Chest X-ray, PA view. Patient: 56 years old, sex M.
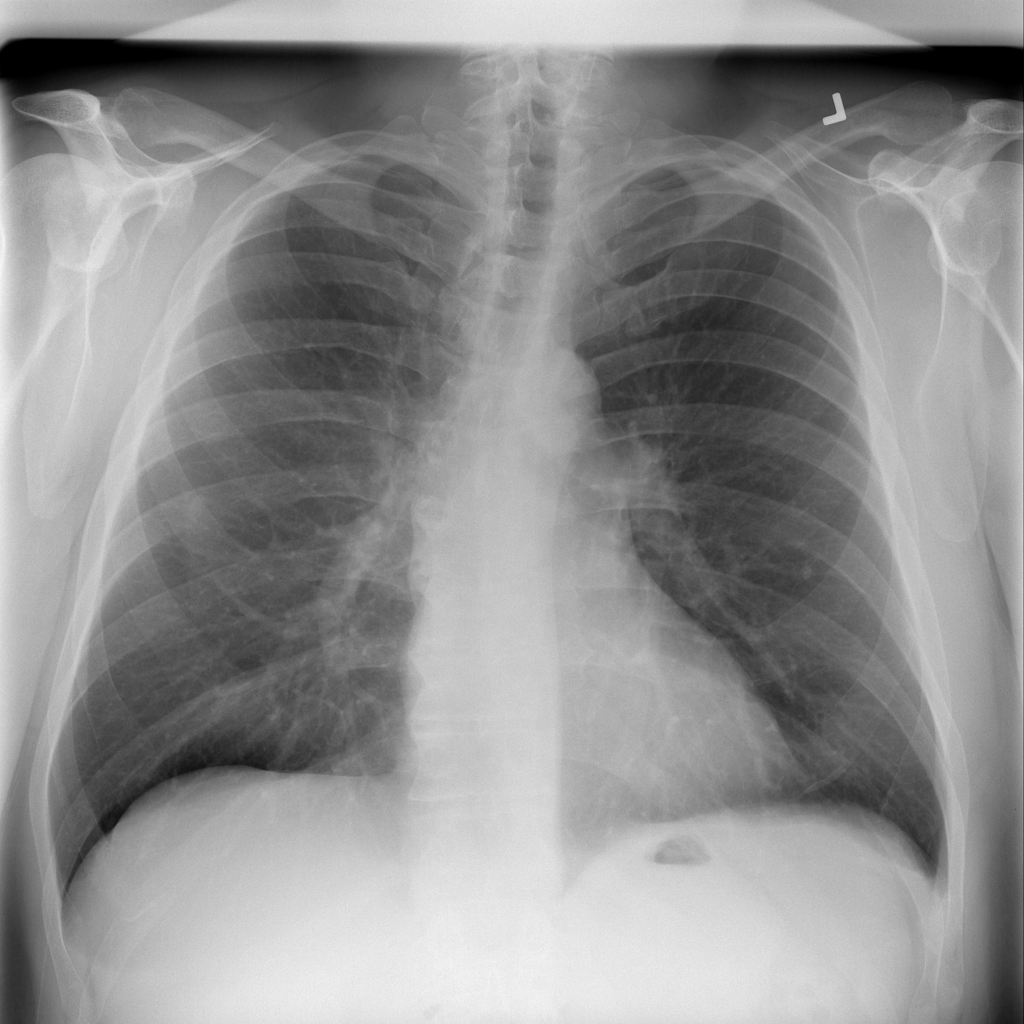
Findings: No Finding